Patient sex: M
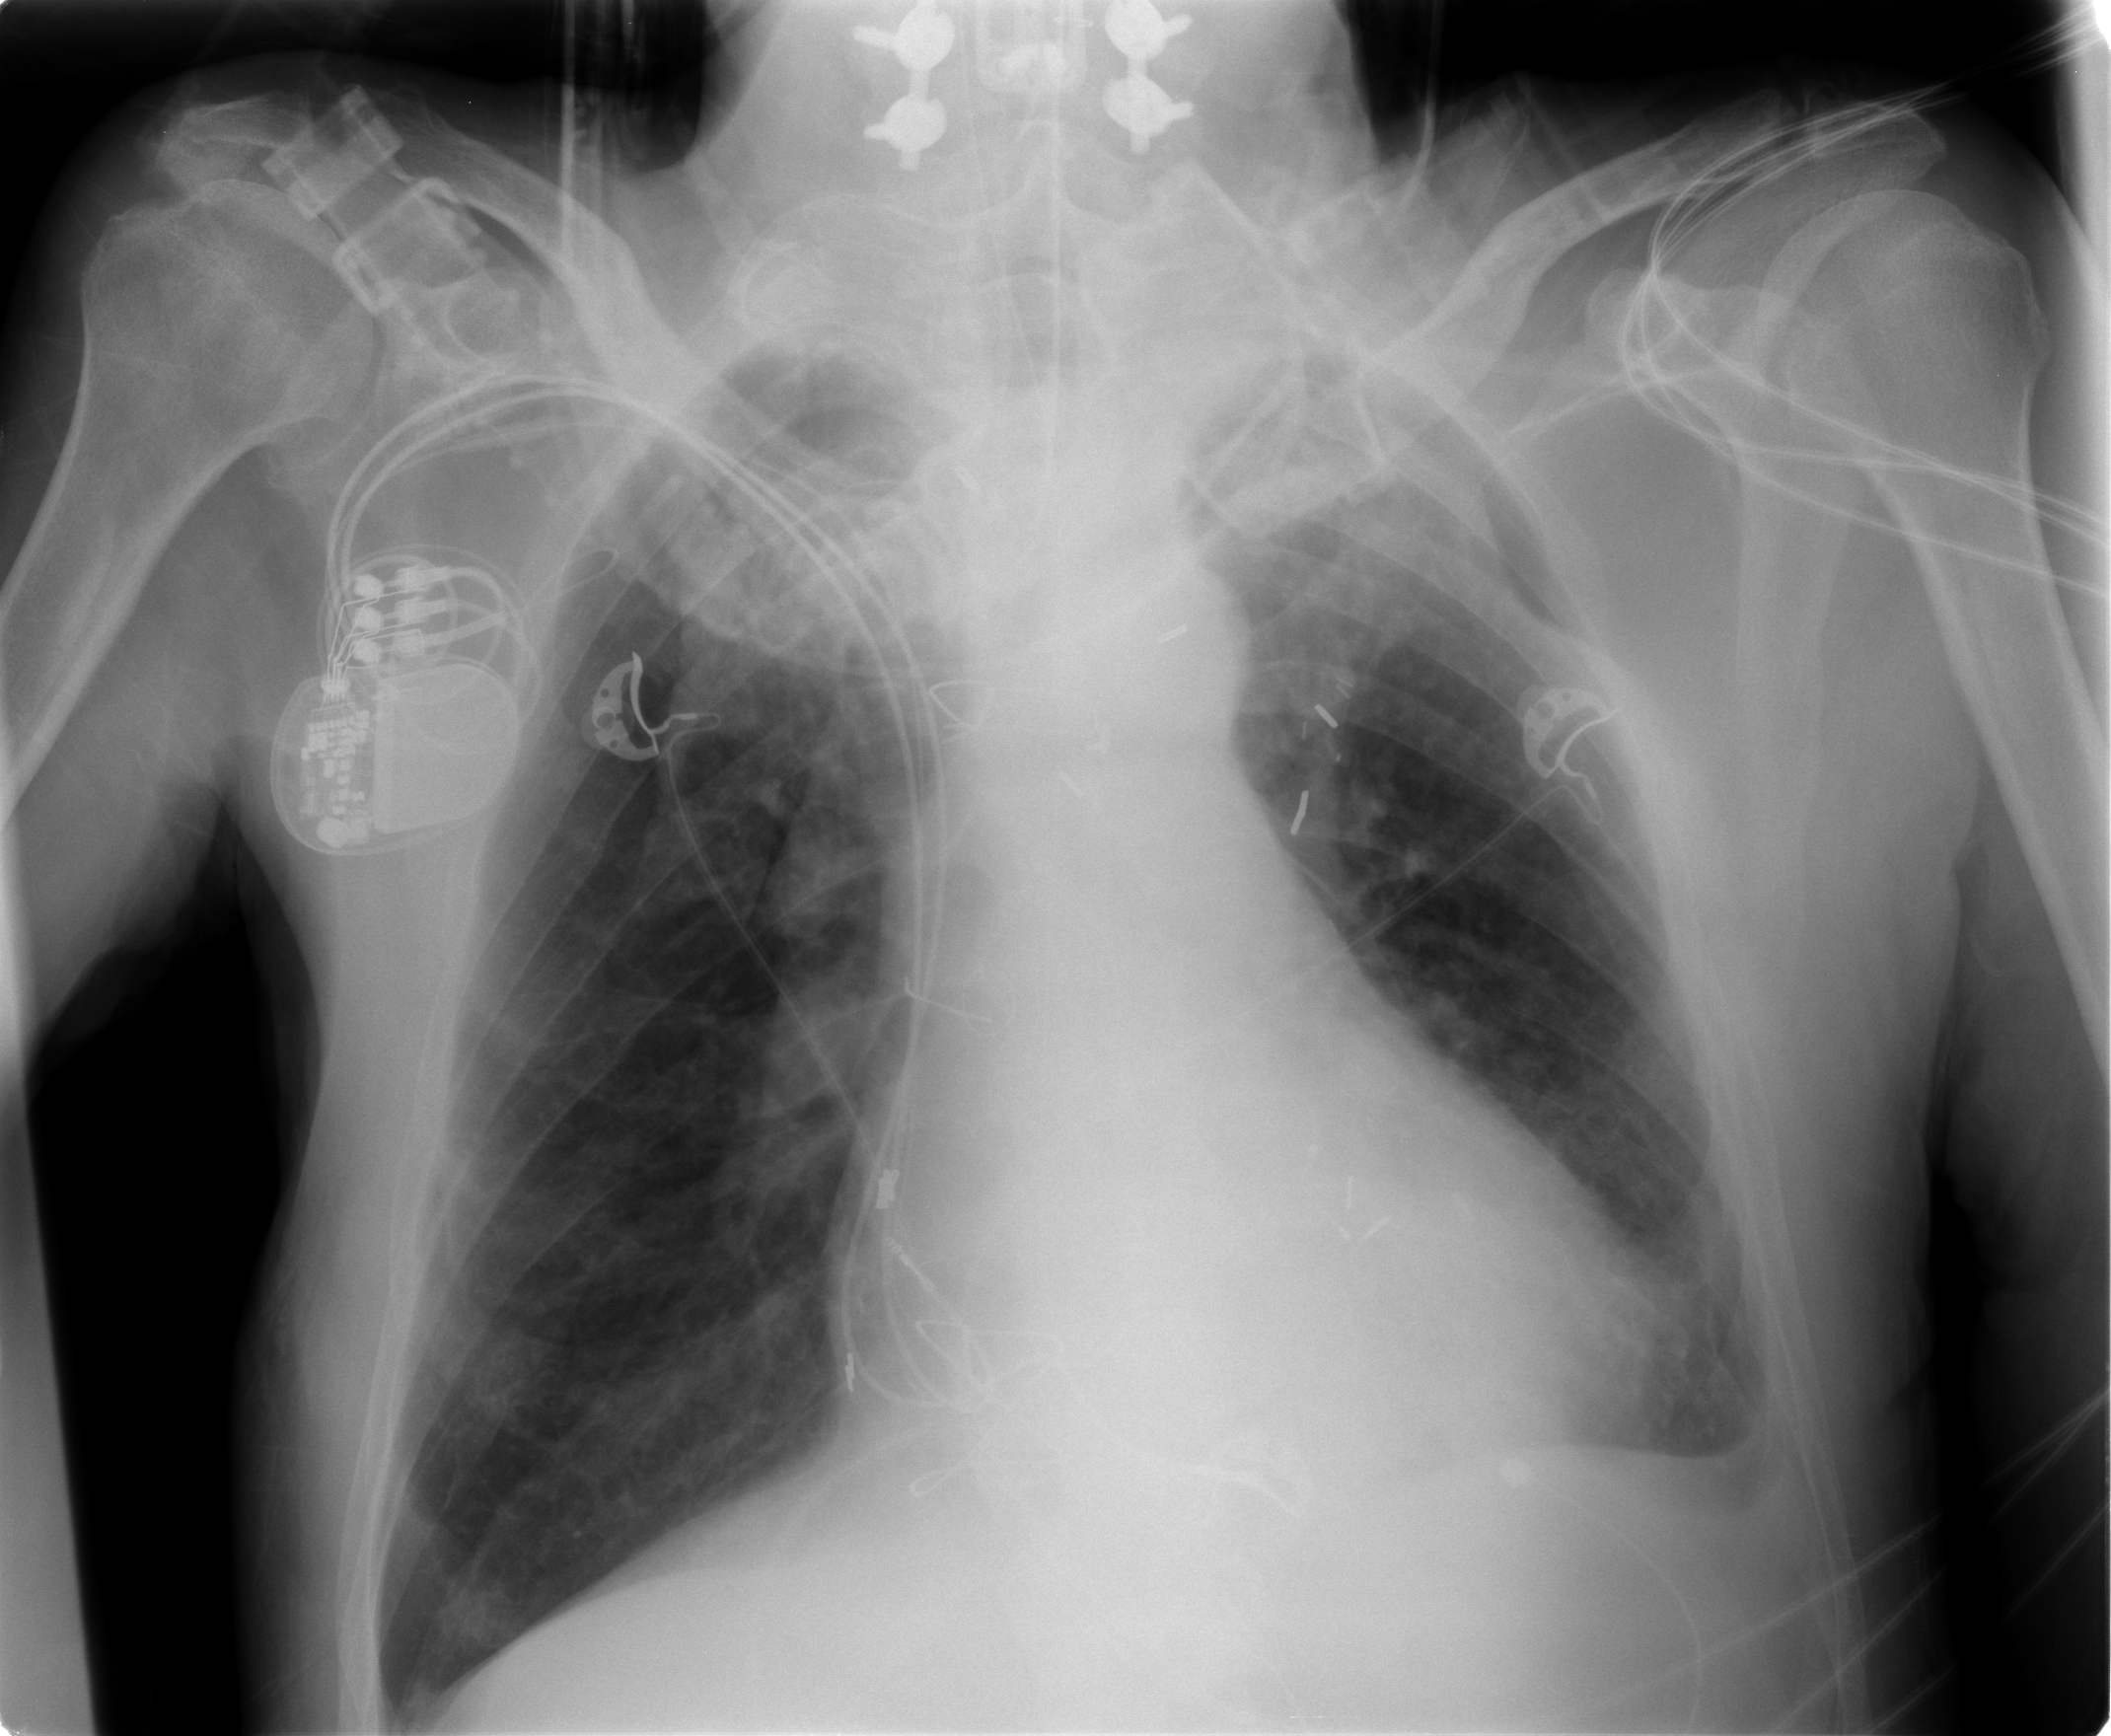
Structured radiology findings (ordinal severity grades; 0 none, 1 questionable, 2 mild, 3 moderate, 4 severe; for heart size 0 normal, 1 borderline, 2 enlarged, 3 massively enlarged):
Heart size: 2
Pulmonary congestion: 2
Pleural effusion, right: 1
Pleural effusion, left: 2
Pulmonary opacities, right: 0
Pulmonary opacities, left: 1
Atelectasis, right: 0
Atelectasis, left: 2